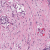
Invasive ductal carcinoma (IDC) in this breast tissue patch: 1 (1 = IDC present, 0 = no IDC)